Question: I am having a problem with ggplot2 not plotting a variable (Water) on a stacked bar chart.
Here is the data:
'''
data <- structure(list(PARK_NON = structure(c(3L, 3L, 3L, 3L, 3L, 3L,
3L, 3L, 3L, 3L, 3L, 3L, 3L, 3L, 3L, 6L, 6L, 6L, 6L, 6L, 6L, 6L,
6L, 6L, 6L, 6L, 6L, 6L, 6L, 6L), .Label = c("apis", "indu", "miss",
"non_apis", "non_indu", "non_miss", "non_piro", "non_sacn", "non_slbe",
"piro", "sacn", "slbe"), class = "factor"), variable = structure(c(15L,
9L, 3L, 10L, 12L, 7L, 6L, 11L, 8L, 2L, 5L, 1L, 14L, 4L, 13L,
15L, 10L, 12L, 6L, 11L, 7L, 9L, 5L, 1L, 8L, 2L, 4L, 13L, 3L,
14L), .Label = c("Agriculture", "Barren land", "Developed - High intensity",
"Developed - Medium intensity", "Developed - Low intensity",
"Developed - Open space", "Evergreen forest", "Deciduous forest",
"Mixed forest", "Herbaceous", "Pasture", "Shrub", "Woody wetland",
"Herbaceous wetland", "Water"), class = "factor"), perc_veg = c(26.0239390821837,
0.0293350851750396, 6.90366110126389, 1.21719944965728, 1.57541802496374,
0.394990724328702, 5.82528684342088, 4.05485247757519, 16.4441745065715,
1.31842615202185, 9.09594225533093, 4.04411005201813, 4.73410430895216,
7.12470716561102, 11.213852770926, 7.66680361881418, 2.1247481894809,
1.30789300876845, 10.5308007720824, 12.723205663498, 0.713438751370985,
0.0478161985127231, 16.4578439049856, 11.5045071302907, 13.2759304844946,
0.0640865818499777, 10.2423233639193, 0.795200353968627, 5.43302045035016,
7.11238152761342), in_out = structure(c(1L, 1L, 1L, 1L, 1L, 1L,
1L, 1L, 1L, 1L, 1L, 1L, 1L, 1L, 1L, 2L, 2L, 2L, 2L, 2L, 2L, 2L,
2L, 2L, 2L, 2L, 2L, 2L, 2L, 2L), .Label = c("Inside", "Outside"
), class = "factor")), class = "data.frame", row.names = c(NA,
-30L), .Names = c("PARK_NON", "variable", "perc_veg", "in_out"
))
'''
I want 'data$variable' stacked in a particular order, so I define the factor order...
'''
data$variable <- factor(data$variable,
levels=c('Agriculture','Barren land','Developed - High intensity','Developed - Medium intensity','Developed - Low intensity',
'Developed - Open space','Evergreen forest','Deciduous forest','Mixed forest','Herbaceous','Pasture','Shrub',
'Woody wetland','Herbaceous wetland','Water'))
'''
Then to plot...
'''
library (ggplot2)
#colors to be used for NLCD classes
wa <- rgb(71/255,107/255,161/255,1) #water
do <- rgb(222/255,202/255,202/255,1) #developed-open
dl <- rgb(217/255,148/255,130/255,1) #developed-low density
dm <- rgb(238/255,0/255,0/255,1) #developed-medium density
dh <- rgb(171/255,0/255,0/255,1) #developed-high density
bl <- rgb(179/255,174/255,163/255,1) #barren land
df <- rgb(104/255,171/255,9/255,1) #deciduous forest
ef <- rgb(28/255,99/255,48/255,1) #evergreen forest
mf <- rgb(181/255,202/255,143/255,1) #mixed forest
sh <- rgb(204/255,186/255,125/255,1) #shrub/scrub
gr <- rgb(227/255,227/255,194/255,1) #grassland/herbaceous
pa <- rgb(220/255,217/255,61/255,1) #pasture/hay
ag <- rgb(171/255,112/255,40/255,1) #cultivated crops
ww <- rgb(186/255,217/255,235/255,1) #woody wetlands
hw <- rgb(112/255,163/255,186/255,1) #emergent/herbaceous wetlands
#map colors defined above to particular factors (levels) w/in the data, then use this vector for the color fill
nlcd.colors <- c("Water"=wa,"Developed - Open space"=do,"Developed - Low intensity"=dl,"Developed - Medium intensity"=dm,"Developed - High intensity"=dh,
"Barren land"=bl,"Deciduous forest"=df,"Evergreen forest"=ef,"Mixed forest"=mf,"Shrub"=sh,"Herbaceous"=gr,"Pasture"=pa,"Agriculture"=ag,
"Woody wetland"=ww,"Herbaceous wetland"=hw)
p <- ggplot () + geom_bar(data=data,aes(x=in_out,y=perc_veg,fill=variable,order=variable,width=0.6),stat='identity')
p <- p + scale_fill_manual("Vegetation type",values=nlcd.colors,
labels=c('Agriculture','Barren land','Developed - High intensity','Developed - Medium intensity','Developed - Low intensity',
'Developed - Open space','Evergreen forest','Deciduous forest','Mixed forest','Herbaceous','Pasture','Shrub',
'Woody wetland','Herbaceous wetland','Water'))
p <- p + guides(fill=guide_legend(reverse=TRUE))
p <- p + ylab('Percent of location')
p <- p + theme(axis.text=element_text(color="black"), axis.ticks.x = element_blank(), axis.title.x = element_blank())
p <- p + scale_y_continuous(expand=c(0,0),limits=c(0,100)) #to remove buffer on either side of 0 and 100
'''
Producing this graph....

Which has 'Water' on the legend, but not in the two bars.
Any ideas?
Thanks
-cherrytree
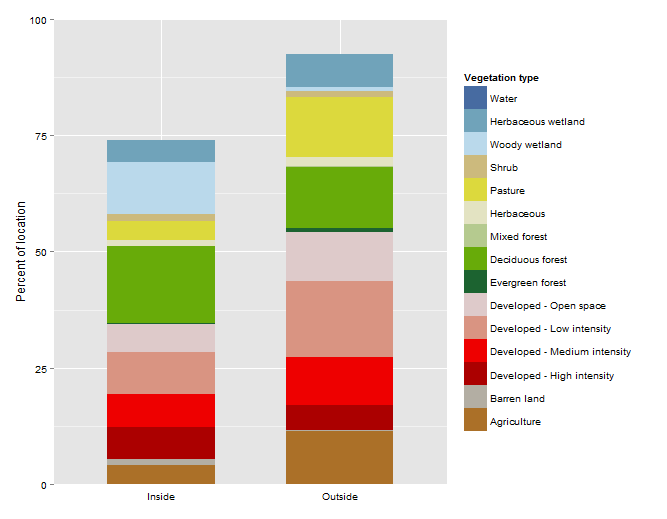
Answer: So when you included:
'''
scale_y_continuous(expand=c(0,0),limits=c(0,100))
'''
ggplot doesn't quite have room to fit that last bar. This seems debatable to me, though. Setting expand to 0 and setting the limits seems like a reasonable thing to do. If you just do:
'''
scale_y_continuous(expand=c(0,0))
'''
you remove the padding without the truncation. That seems like an unintended result to me. I haven't pored over the source code yet, but I think setting 'limits' is being a little too strict at the boundary.